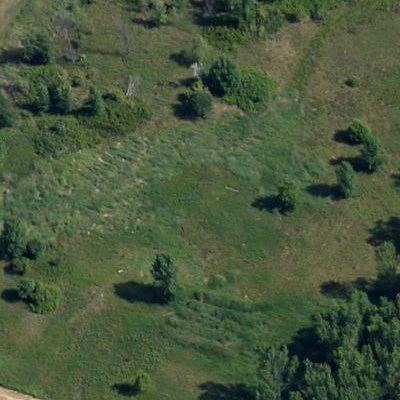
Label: Grass